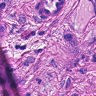
Metastatic tissue present: yes